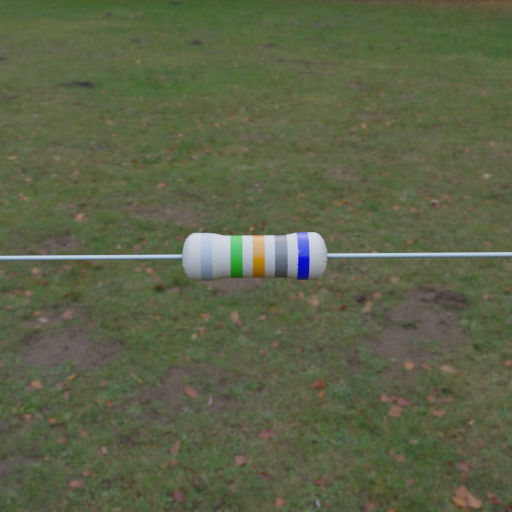
Resistor colour bands (in order): silver, green, orange, gray, blue